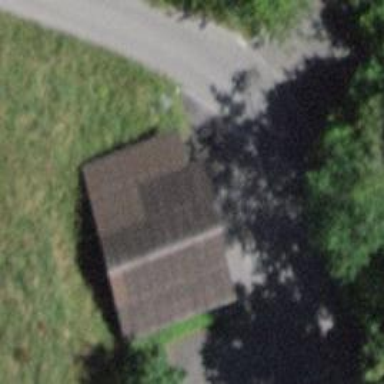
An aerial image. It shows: Garage building.